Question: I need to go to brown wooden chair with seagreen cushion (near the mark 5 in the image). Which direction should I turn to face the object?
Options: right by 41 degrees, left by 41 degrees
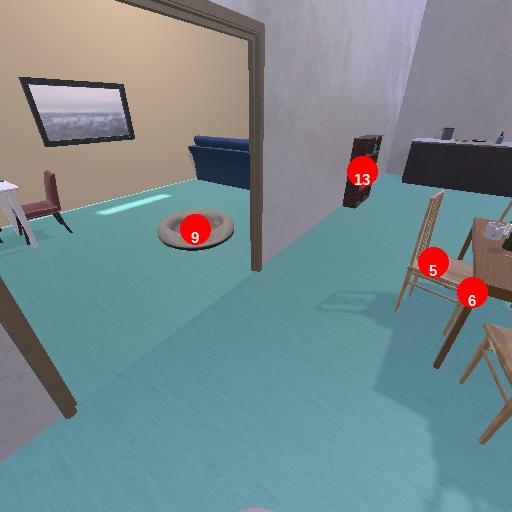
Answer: right by 41 degrees